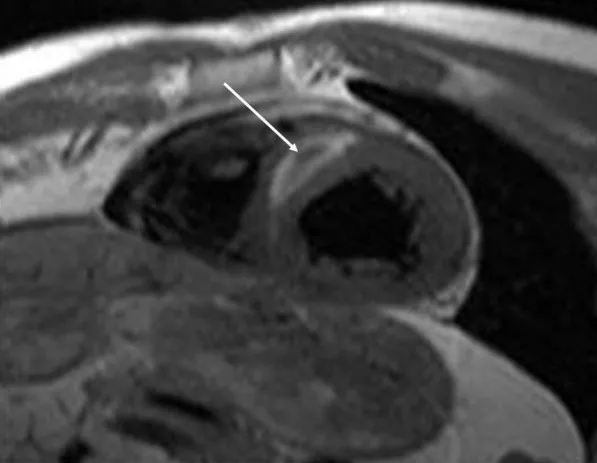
T1 weighted image in the short cardiac axis. Bright signal within the myocardium of the intraventricular septum shows intramyocardial hematoma (white arrow).
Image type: radiology (mri)